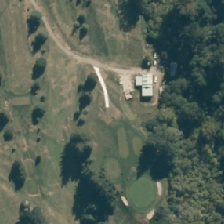
Land cover: urban_parkland